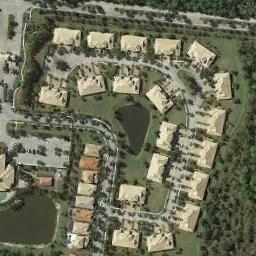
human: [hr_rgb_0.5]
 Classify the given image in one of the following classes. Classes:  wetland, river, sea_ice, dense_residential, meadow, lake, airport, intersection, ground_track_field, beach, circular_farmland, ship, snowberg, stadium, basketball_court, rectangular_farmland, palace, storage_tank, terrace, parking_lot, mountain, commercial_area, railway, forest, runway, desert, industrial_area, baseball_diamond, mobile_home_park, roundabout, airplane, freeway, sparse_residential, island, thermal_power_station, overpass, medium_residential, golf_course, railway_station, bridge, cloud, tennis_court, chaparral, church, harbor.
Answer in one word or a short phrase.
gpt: dense_residential